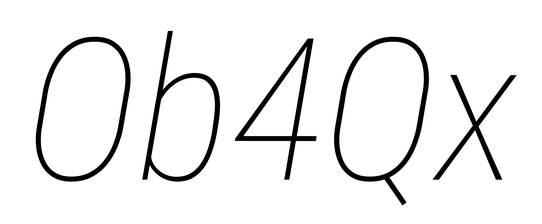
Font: Roboto-Italic_Condensed_Thin_Italic